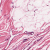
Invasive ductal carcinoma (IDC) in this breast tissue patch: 0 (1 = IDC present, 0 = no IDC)